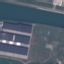
Land use / land cover: River